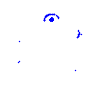
Particle: electron